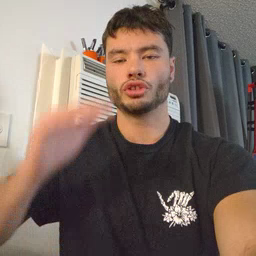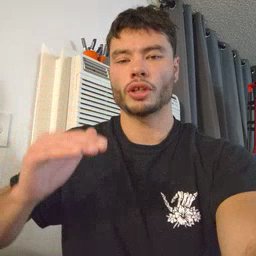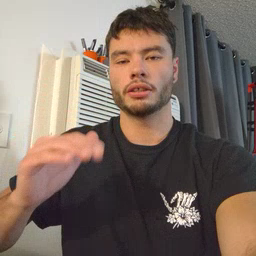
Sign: child